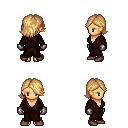
a pixel art fantasy rpg character, female body template, human, tanned skin, brown robe, magenta pants, light blonde swoop hairstyle, metal gloves, brown shoes, four views (front, back, left, right), 2x2 character sprite sheet, small pixel art, hard edges, no anti-aliasing